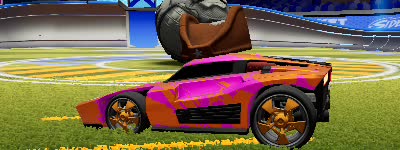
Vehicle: breakout